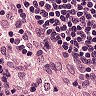
Metastatic tissue present: no